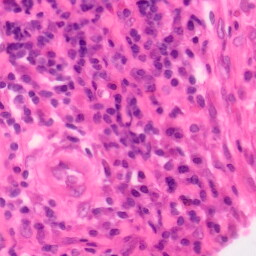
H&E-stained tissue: Colon